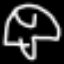
Label: mushroom